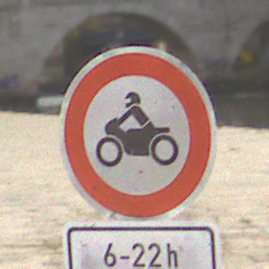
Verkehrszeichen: VerbotKraftraeder
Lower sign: ZeitangabenMitBeschraenkungAufWochentage4
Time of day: MorningAfternoon
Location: Outdoor (Suburban)
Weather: PartlyCloudy
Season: NotSpecified
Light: Natural